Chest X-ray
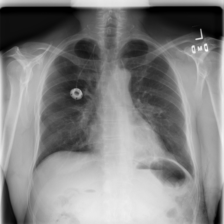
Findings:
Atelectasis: positive
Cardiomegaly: negative
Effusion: negative
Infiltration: negative
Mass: negative
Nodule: negative
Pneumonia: negative
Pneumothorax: negative
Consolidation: negative
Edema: negative
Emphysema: positive
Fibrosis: negative
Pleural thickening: negative
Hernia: negative